Question: I am working on my college project, for which I have to add vertical menu bar in my project. I have searched a lot on Google, but could not find a code for creating a vertical menu with images. Can you please tell me how I can create this type of menu?
I want to create my menu like this:

i am trying like this , but text is getting placed at the bottom. i want it in middle.
'''
<ul class="menu">
<li>
<a href="#"><p><img src="images/sys.png" width="30" height="30">Home</p></a>
</li>
</ul>
'''
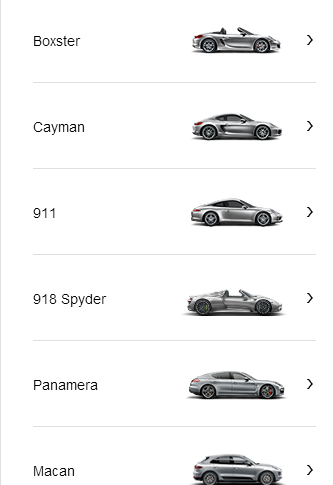
Answer: you can use ':after' pseudo element to achieve desire effect. Check the <URL>.
'''
<ul class="menu">
<li><a href="#">Boxter</a></li>
<li><a href="#">Cayman</a></li>
<li><a href="#">911</a></li>
</ul>
'''
/--Here is the CSS----*/
'''
ul{margin:0; padding:0; list-style-type:none;}
li a
{
display:block;
border-bottom:1px solid grey;
padding:25px 0;
}
li{ position:relative;}
li a:after
{
content:">";
position:absolute;
right:20px;
top:30px;
vertical-align:middle;
}
li:nth-child(1):after
{
content:" ";
position:absolute;
right:50px;
top:0;
background:url("http://lorempixel.com/70/70") 0 20px no-repeat;
width:70px;
height:70px;
vertical-align:middle;
}
li:nth-child(2):after
{
content:" ";
position:absolute;
right:50px;
top:0;
background:url("http://placehold.it/70x70") 5px 20px no-repeat;
width:70px;
height:70px;
vertical-align:middle;
}
'''